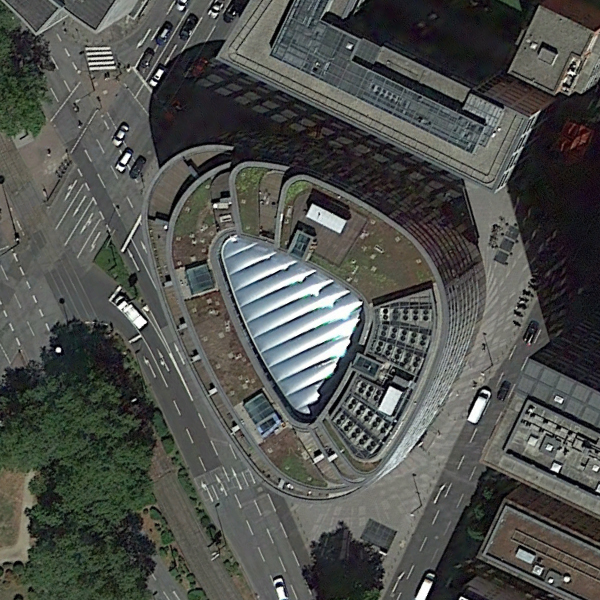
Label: Center